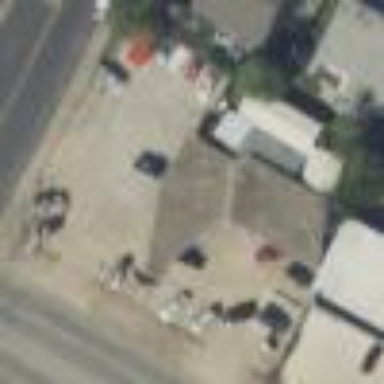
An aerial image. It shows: Shop that sells cars.